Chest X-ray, AP view. Patient: 69 years old, sex M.
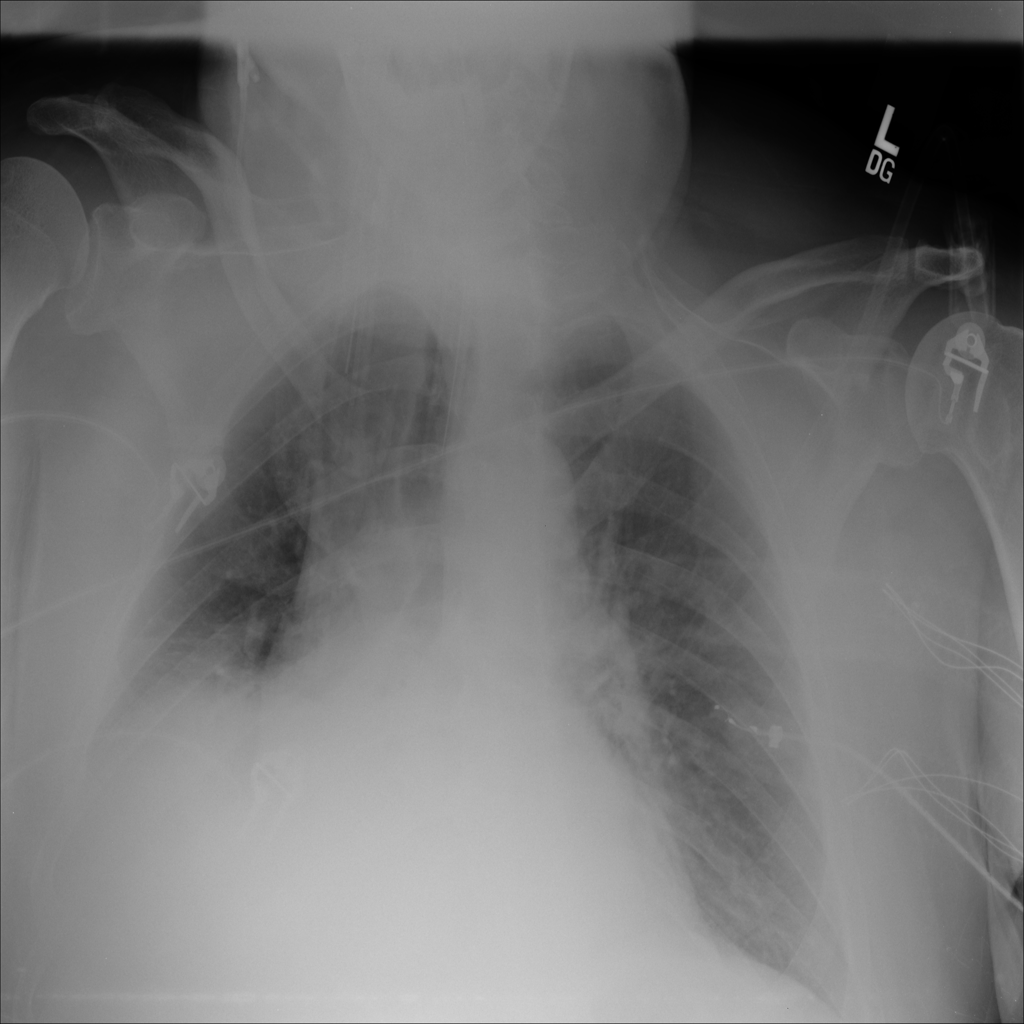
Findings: Effusion